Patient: sex M, age 54
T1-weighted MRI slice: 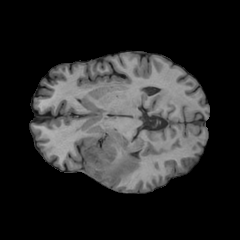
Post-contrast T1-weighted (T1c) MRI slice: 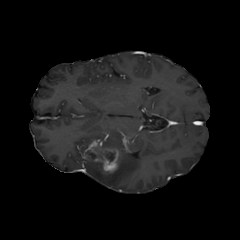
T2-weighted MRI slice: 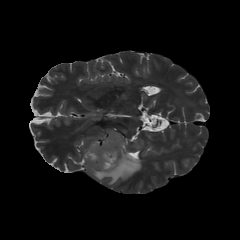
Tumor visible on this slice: yes
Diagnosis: Glioblastoma, IDH-wildtype
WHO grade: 4